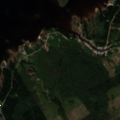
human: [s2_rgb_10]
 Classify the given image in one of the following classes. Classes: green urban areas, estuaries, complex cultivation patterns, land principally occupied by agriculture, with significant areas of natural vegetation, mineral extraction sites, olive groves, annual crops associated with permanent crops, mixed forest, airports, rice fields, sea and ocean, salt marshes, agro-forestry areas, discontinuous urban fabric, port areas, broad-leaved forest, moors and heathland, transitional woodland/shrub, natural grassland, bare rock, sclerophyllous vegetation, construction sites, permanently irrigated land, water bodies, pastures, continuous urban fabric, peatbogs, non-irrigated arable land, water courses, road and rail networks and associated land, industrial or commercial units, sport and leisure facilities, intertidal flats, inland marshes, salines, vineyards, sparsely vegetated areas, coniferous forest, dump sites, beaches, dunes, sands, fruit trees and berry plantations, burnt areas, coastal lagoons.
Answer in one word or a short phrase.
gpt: coniferous forest, mixed forest, sea and ocean